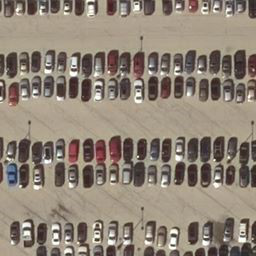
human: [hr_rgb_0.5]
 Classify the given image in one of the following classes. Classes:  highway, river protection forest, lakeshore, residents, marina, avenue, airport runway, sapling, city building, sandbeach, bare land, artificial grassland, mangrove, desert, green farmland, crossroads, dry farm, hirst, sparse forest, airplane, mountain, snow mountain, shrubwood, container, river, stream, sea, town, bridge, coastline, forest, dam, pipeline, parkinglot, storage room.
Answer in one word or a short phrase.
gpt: parkinglot